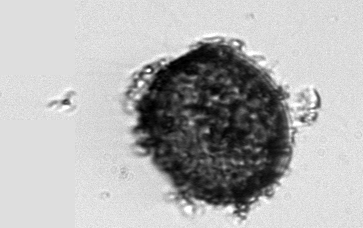
Label: Thalassiosira_TAG_external_detritus